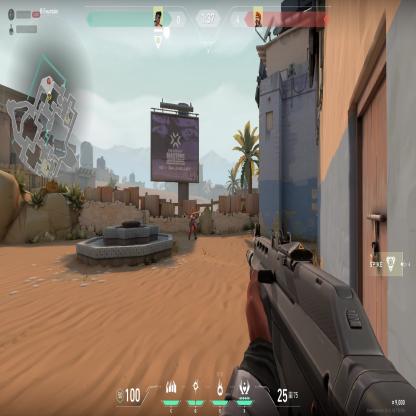
Label: enemy